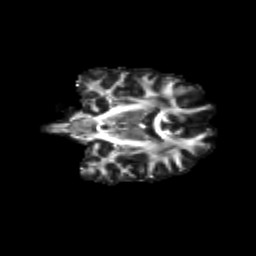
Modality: FA
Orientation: coronal
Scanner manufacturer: siemens
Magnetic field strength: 3 T
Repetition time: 9.2 s
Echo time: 0.084 s